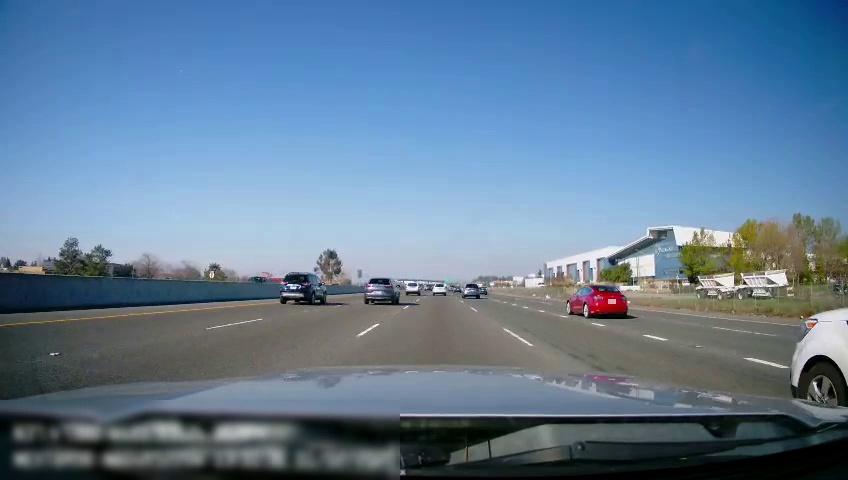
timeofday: Day
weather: Sunny
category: Drivable Space
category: Vehicles | SUV
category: Vehicles | Truck
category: Vehicles | SUV
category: Vehicles | Car
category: Vehicles | Car
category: Vehicles | Car
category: Vehicles | SUV
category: Vehicles | SUV
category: Vehicles | SUV
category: Vehicles | SUV
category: Vehicles | Other LV
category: Lanes | Current Lane
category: Lanes | Current Lane
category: Lanes | Alternate Lane
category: Lanes | Alternate Lane
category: Lanes | Alternate Lane
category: Lanes | Alternate Lane
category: Lanes | Alternate Lane